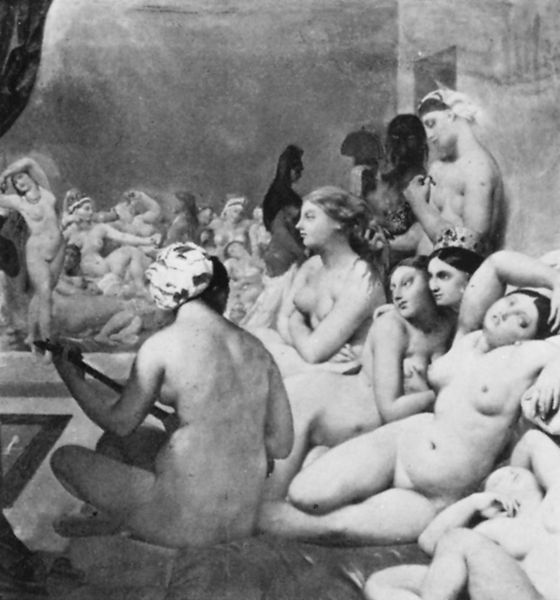
Titel: Das türkische Bad
Künstler: Jean-Auguste-Dominque Ingres
Institution: Bayonne, Musée Bonnat
Schlagwörter: akt, nackt, wasser, akte, baden, frauen, menschen, sitzen, brust, busen, grau, haar, köpfe, raum, rücken, skizze, zeichnung, haube, malerei, menge, tanz, gesichter, wand, arm, arme, instrument, vorhang, boden, haare, pose, gitarre, musik, tanzen, krone, beine, kopfbedeckung, brüste, liegen, unterhaltung, grafik, nebel, weiblich, spielen, kopftuch, musikinstrument, warten, oberkörper, foto, bad, eng, maske, orient, becken, schwarz-weiß, viele, hauben, viel, harem, laute, turban, musikerin, delacroix, räkeln, therme, kuscheln, hellhäutig, langweilen, sauna, schönheiten, banden, saiteniinstrument, mehrere nackte menschen, vorallem frauen